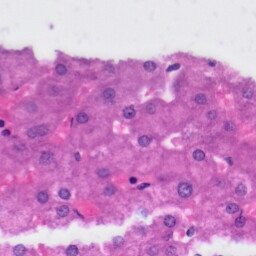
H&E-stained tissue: Liver